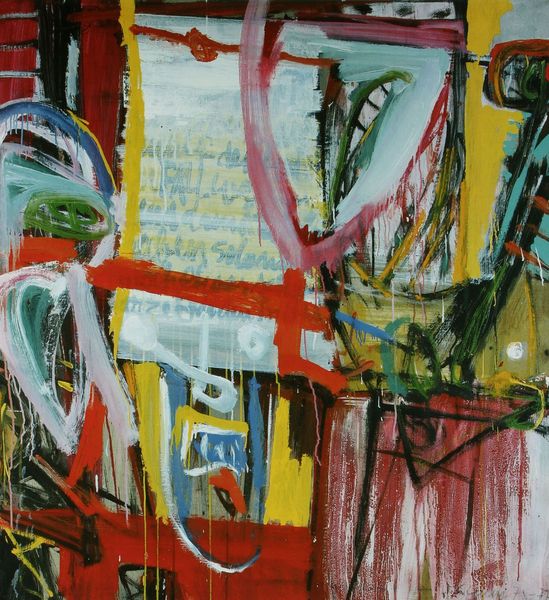
Titel: Der Brief
Künstler: Helmut Sturm
Standort: Rheinland
Institution: Privatsammlung
Schlagwörter: blau, weiß, gelb, grün, braun, bunt, schwarz, rot, gesicht, pastos, rosa, schrift, abstrakt, mauer, linien, rad, sturm, hauswand, linie, plakate, industrieruine